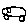
Label: car